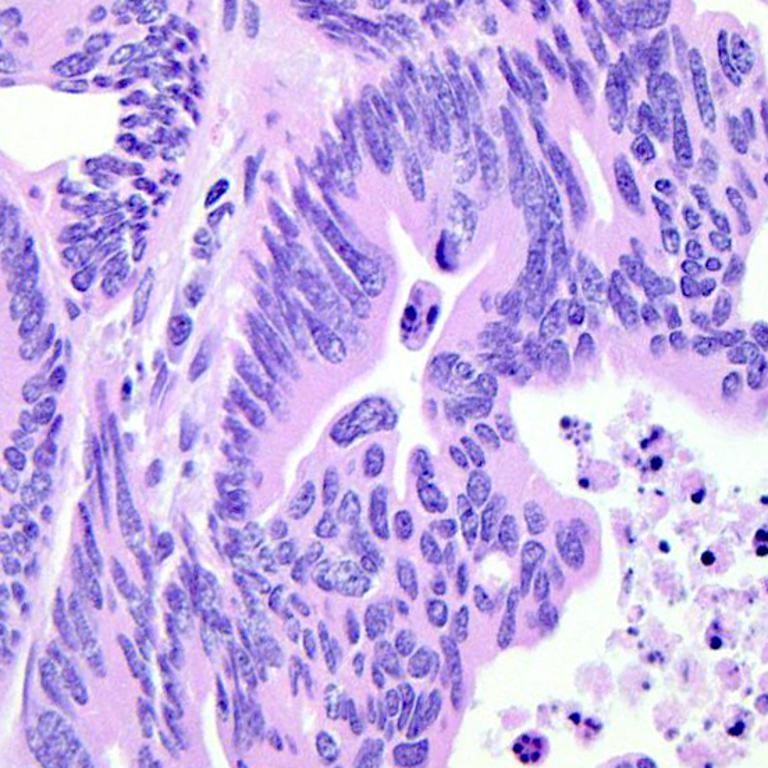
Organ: colon
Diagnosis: adenocarcinomas